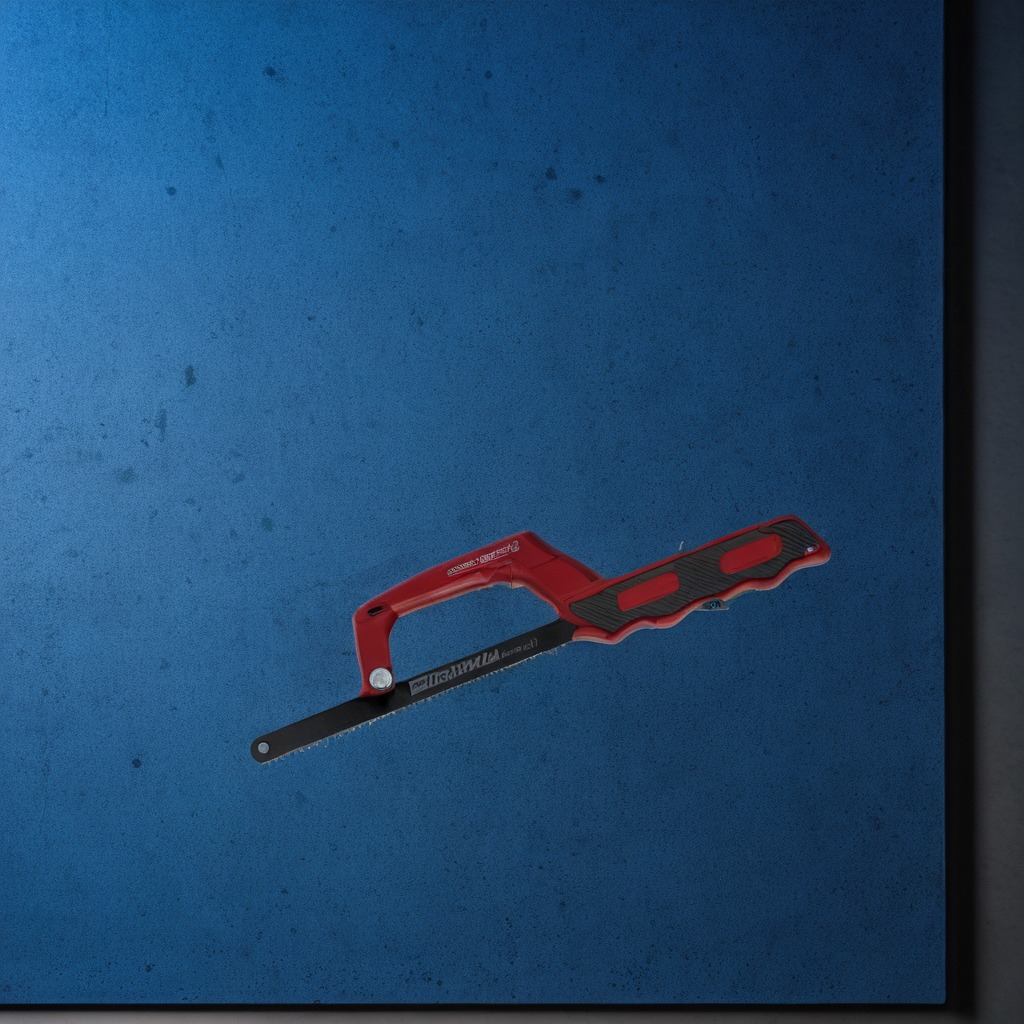
A metal saw is lying on a clean granite tabletop.